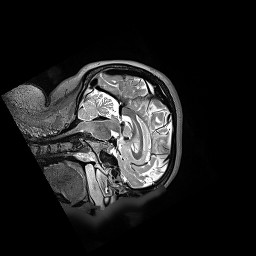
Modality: T2w
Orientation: sagittal
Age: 41
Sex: female